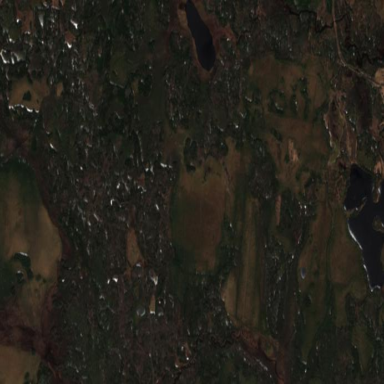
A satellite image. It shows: Swampy wetland area.